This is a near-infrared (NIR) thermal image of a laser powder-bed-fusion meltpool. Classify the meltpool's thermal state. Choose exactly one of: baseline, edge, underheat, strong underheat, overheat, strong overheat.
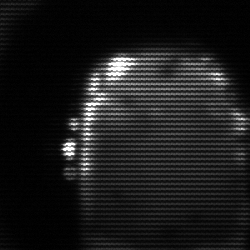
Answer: baseline